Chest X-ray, AP view. Patient: 16 years old, sex F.
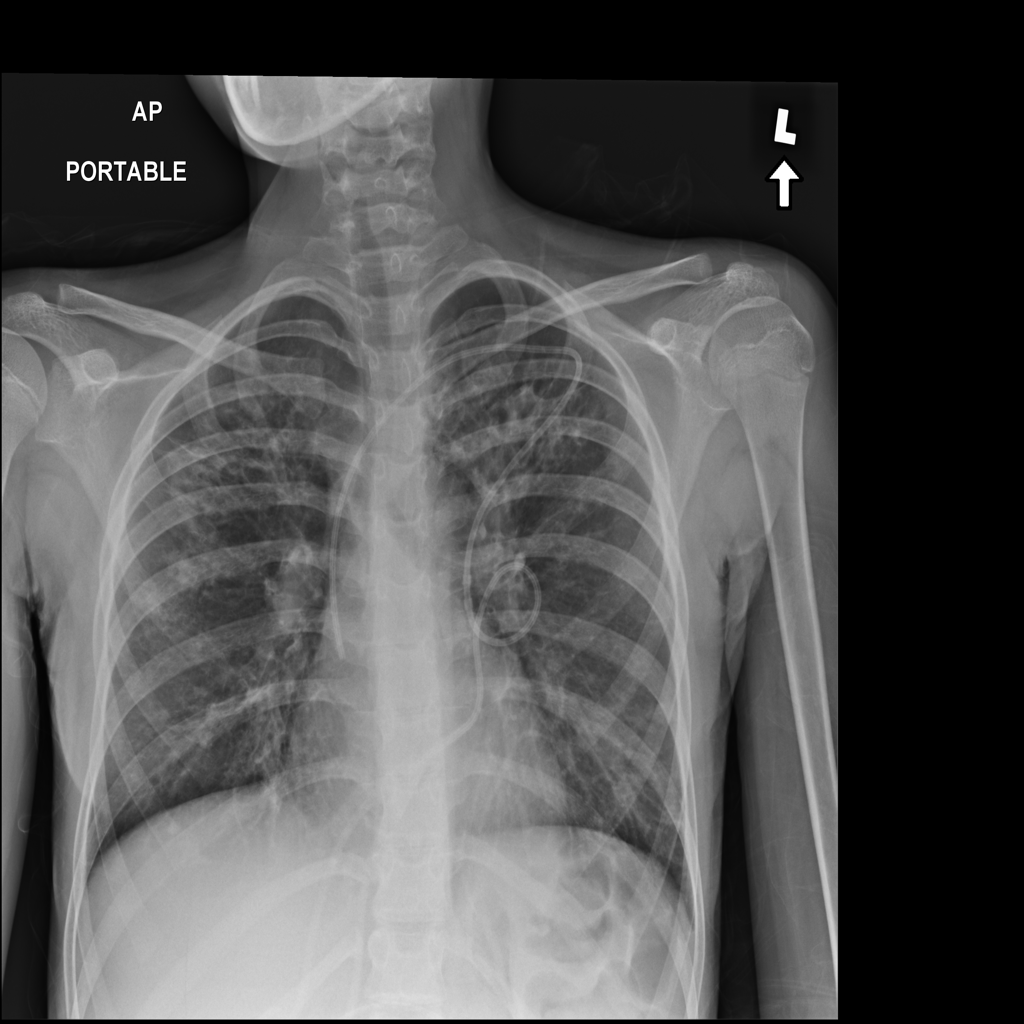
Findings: No Finding